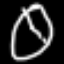
Label: clock